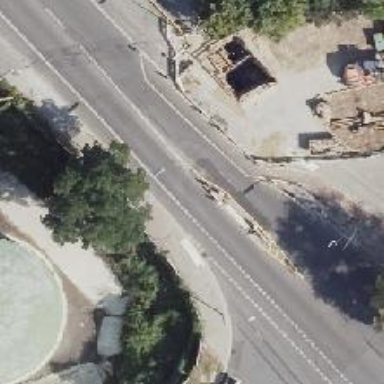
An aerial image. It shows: Tertiary road with asphalt surface. There are separate sidewalks on both sides and exclusive cycle lanes with lane markings.